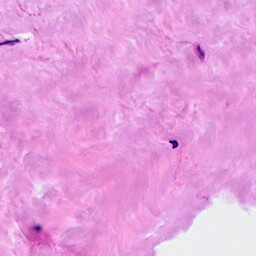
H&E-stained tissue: Breast